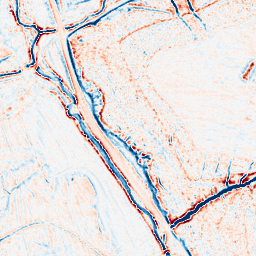
Category: edge_preserving
Decomposition family: bilateral
Decomposition parameters: d: 9
sigma_color: 75
sigma_space: 50
Upsampling method: cubic_mitchell
Upsampling parameters: scale: 4
Upsampling scale: 4